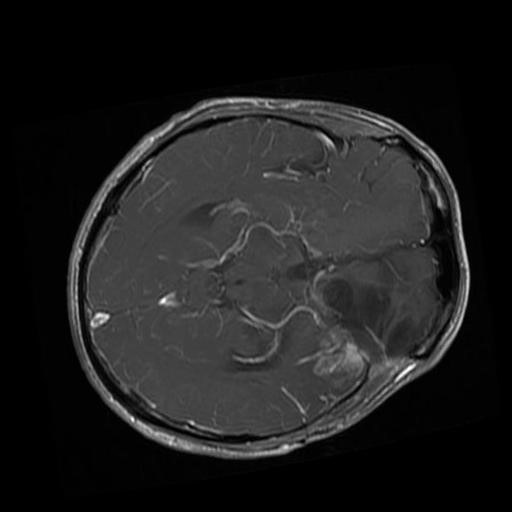
Label: brain_glioma